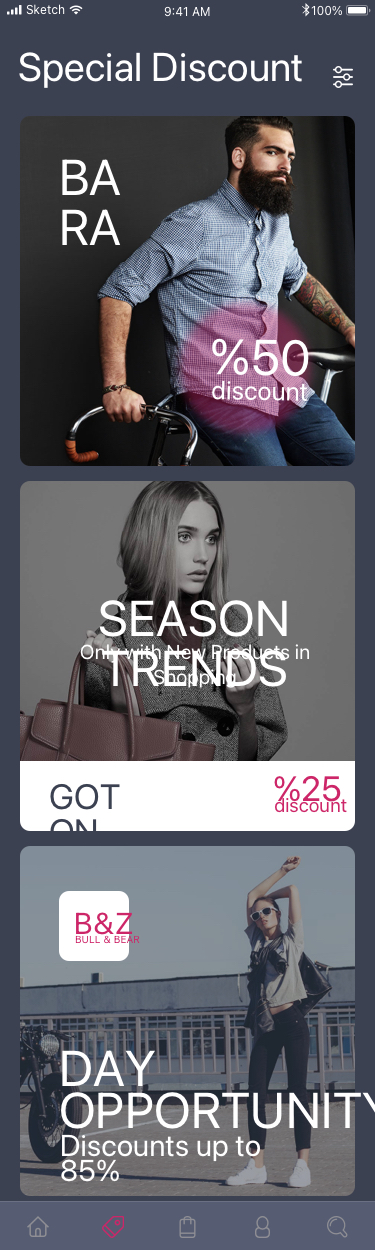
Text in this UI design:
BARA
%50
discount
SEASON TRENDS
GOTON
%25
discount
Only with New Products in Shopping
DAY
OPPORTUNITY
Discounts up to 85%
B&Z
BULL & BEAR
Special Discount